Aerial crown-view tile of a tropical tree (Barro Colorado Island, Panama), acquired 20250217:
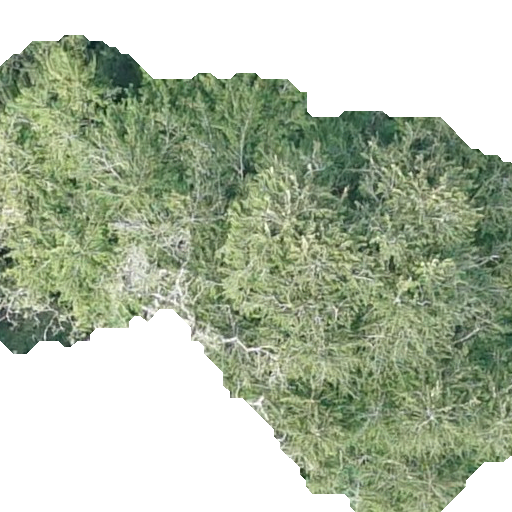
Species: Quararibea pterocalyx
GBIF accepted scientific name: Quararibea pterocalyx
Crown area: 291.934 m²